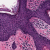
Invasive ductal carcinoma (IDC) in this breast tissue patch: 0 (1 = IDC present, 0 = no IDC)